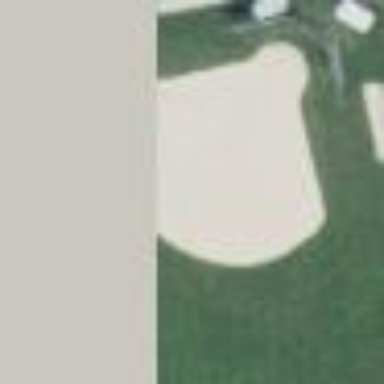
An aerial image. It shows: Baseball pitch for leisure and sports activities.